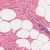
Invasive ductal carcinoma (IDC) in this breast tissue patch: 0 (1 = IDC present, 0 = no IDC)